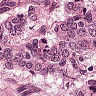
Metastatic tissue present: yes